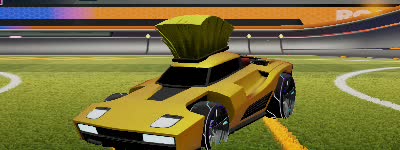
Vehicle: breakout